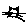
Label: cat